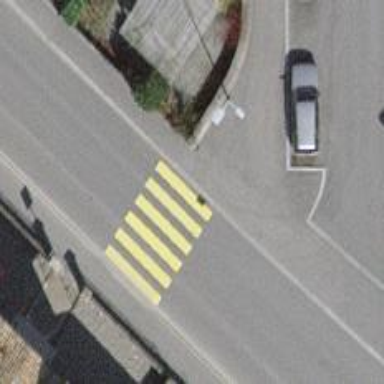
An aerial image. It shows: Uncontrolled zebra crossing on the road.